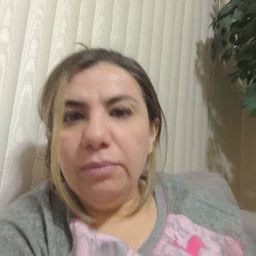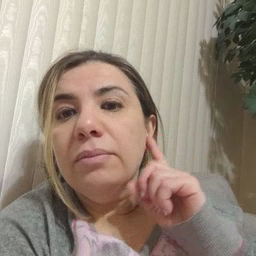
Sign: hear